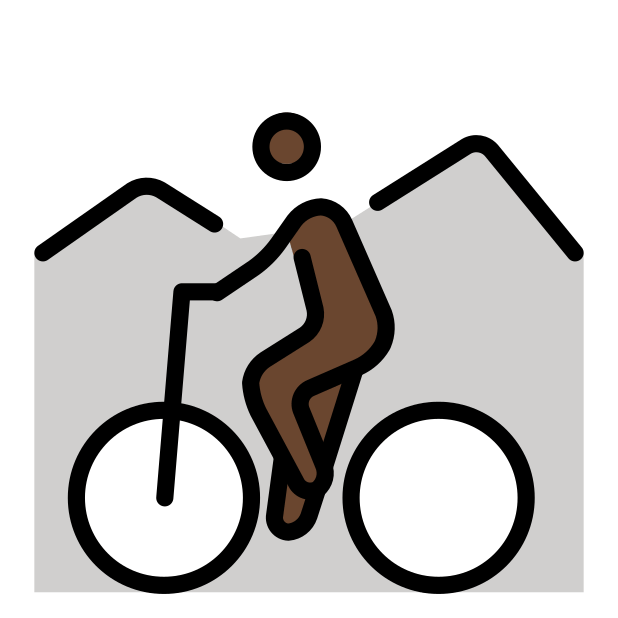
person mountain biking: dark skin tone